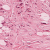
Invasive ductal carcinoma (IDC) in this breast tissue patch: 1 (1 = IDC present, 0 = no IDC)